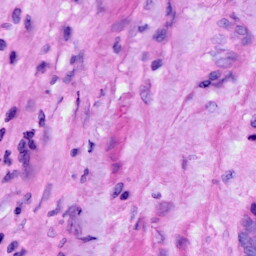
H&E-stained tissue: Ovarian